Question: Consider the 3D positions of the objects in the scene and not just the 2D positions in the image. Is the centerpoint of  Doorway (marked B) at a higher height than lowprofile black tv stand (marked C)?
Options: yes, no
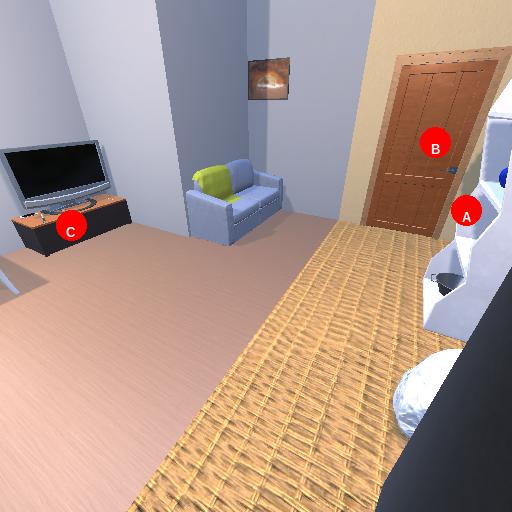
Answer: yes